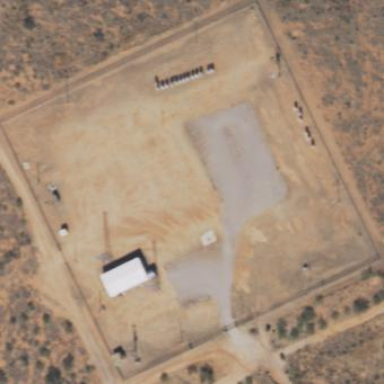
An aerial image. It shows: Fence surrounding military area.